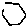
Label: hexagon